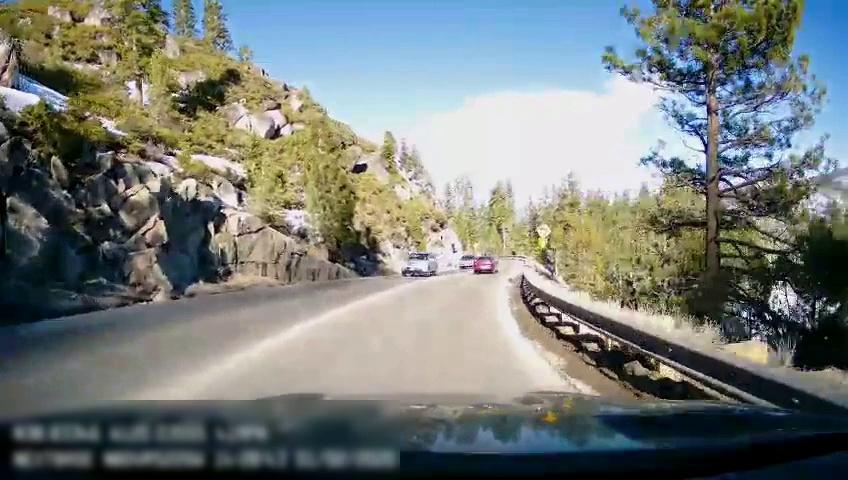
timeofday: Day
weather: Sunny
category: Drivable Space
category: Vehicles | SUV
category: Vehicles | SUV
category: Vehicles | Car
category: Lanes | Opposite Lane
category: Lanes | Current Lane
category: Traffic | Signs
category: Traffic | Signs